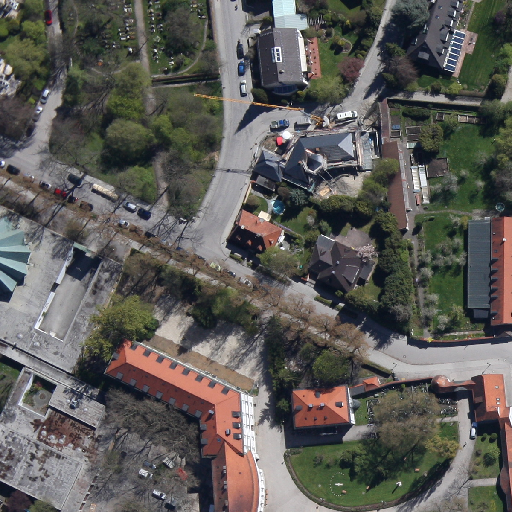
Referring expression: light-duty vehicle driving on the road